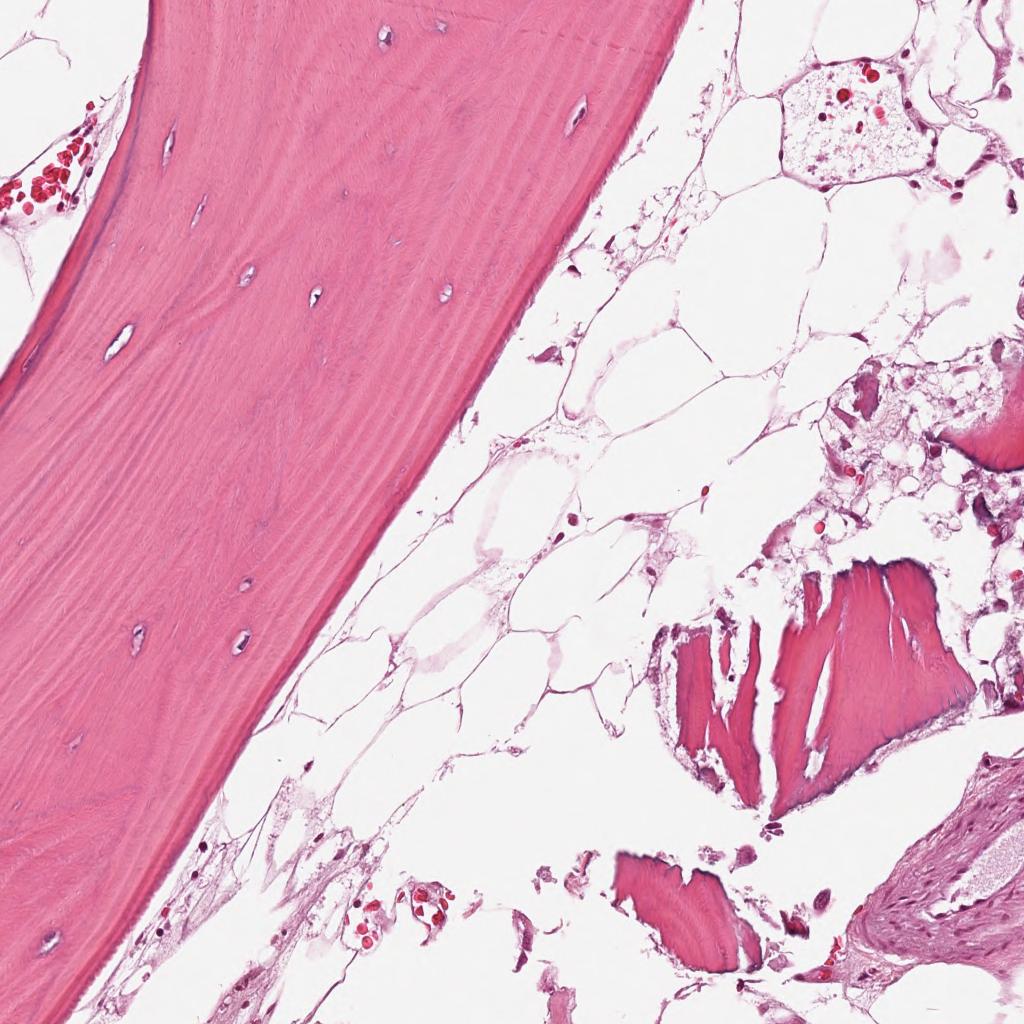
Label: Non-Tumor